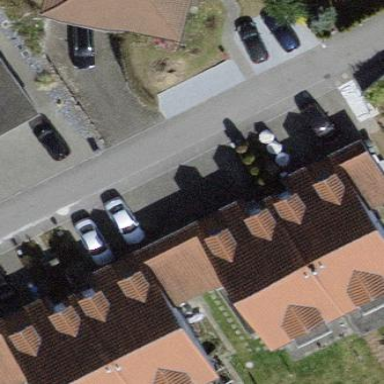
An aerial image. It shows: Gabled roofed house.